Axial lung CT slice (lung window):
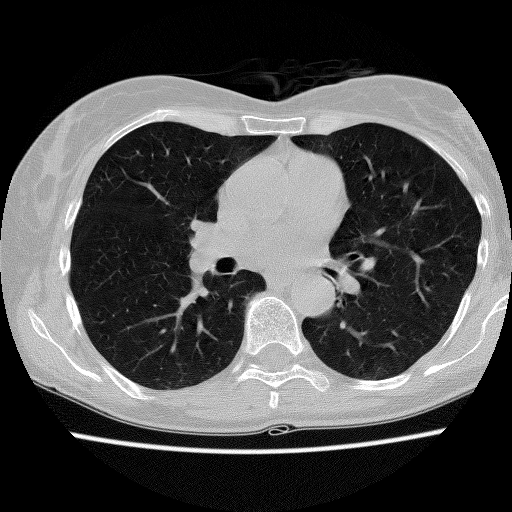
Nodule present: no